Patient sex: F
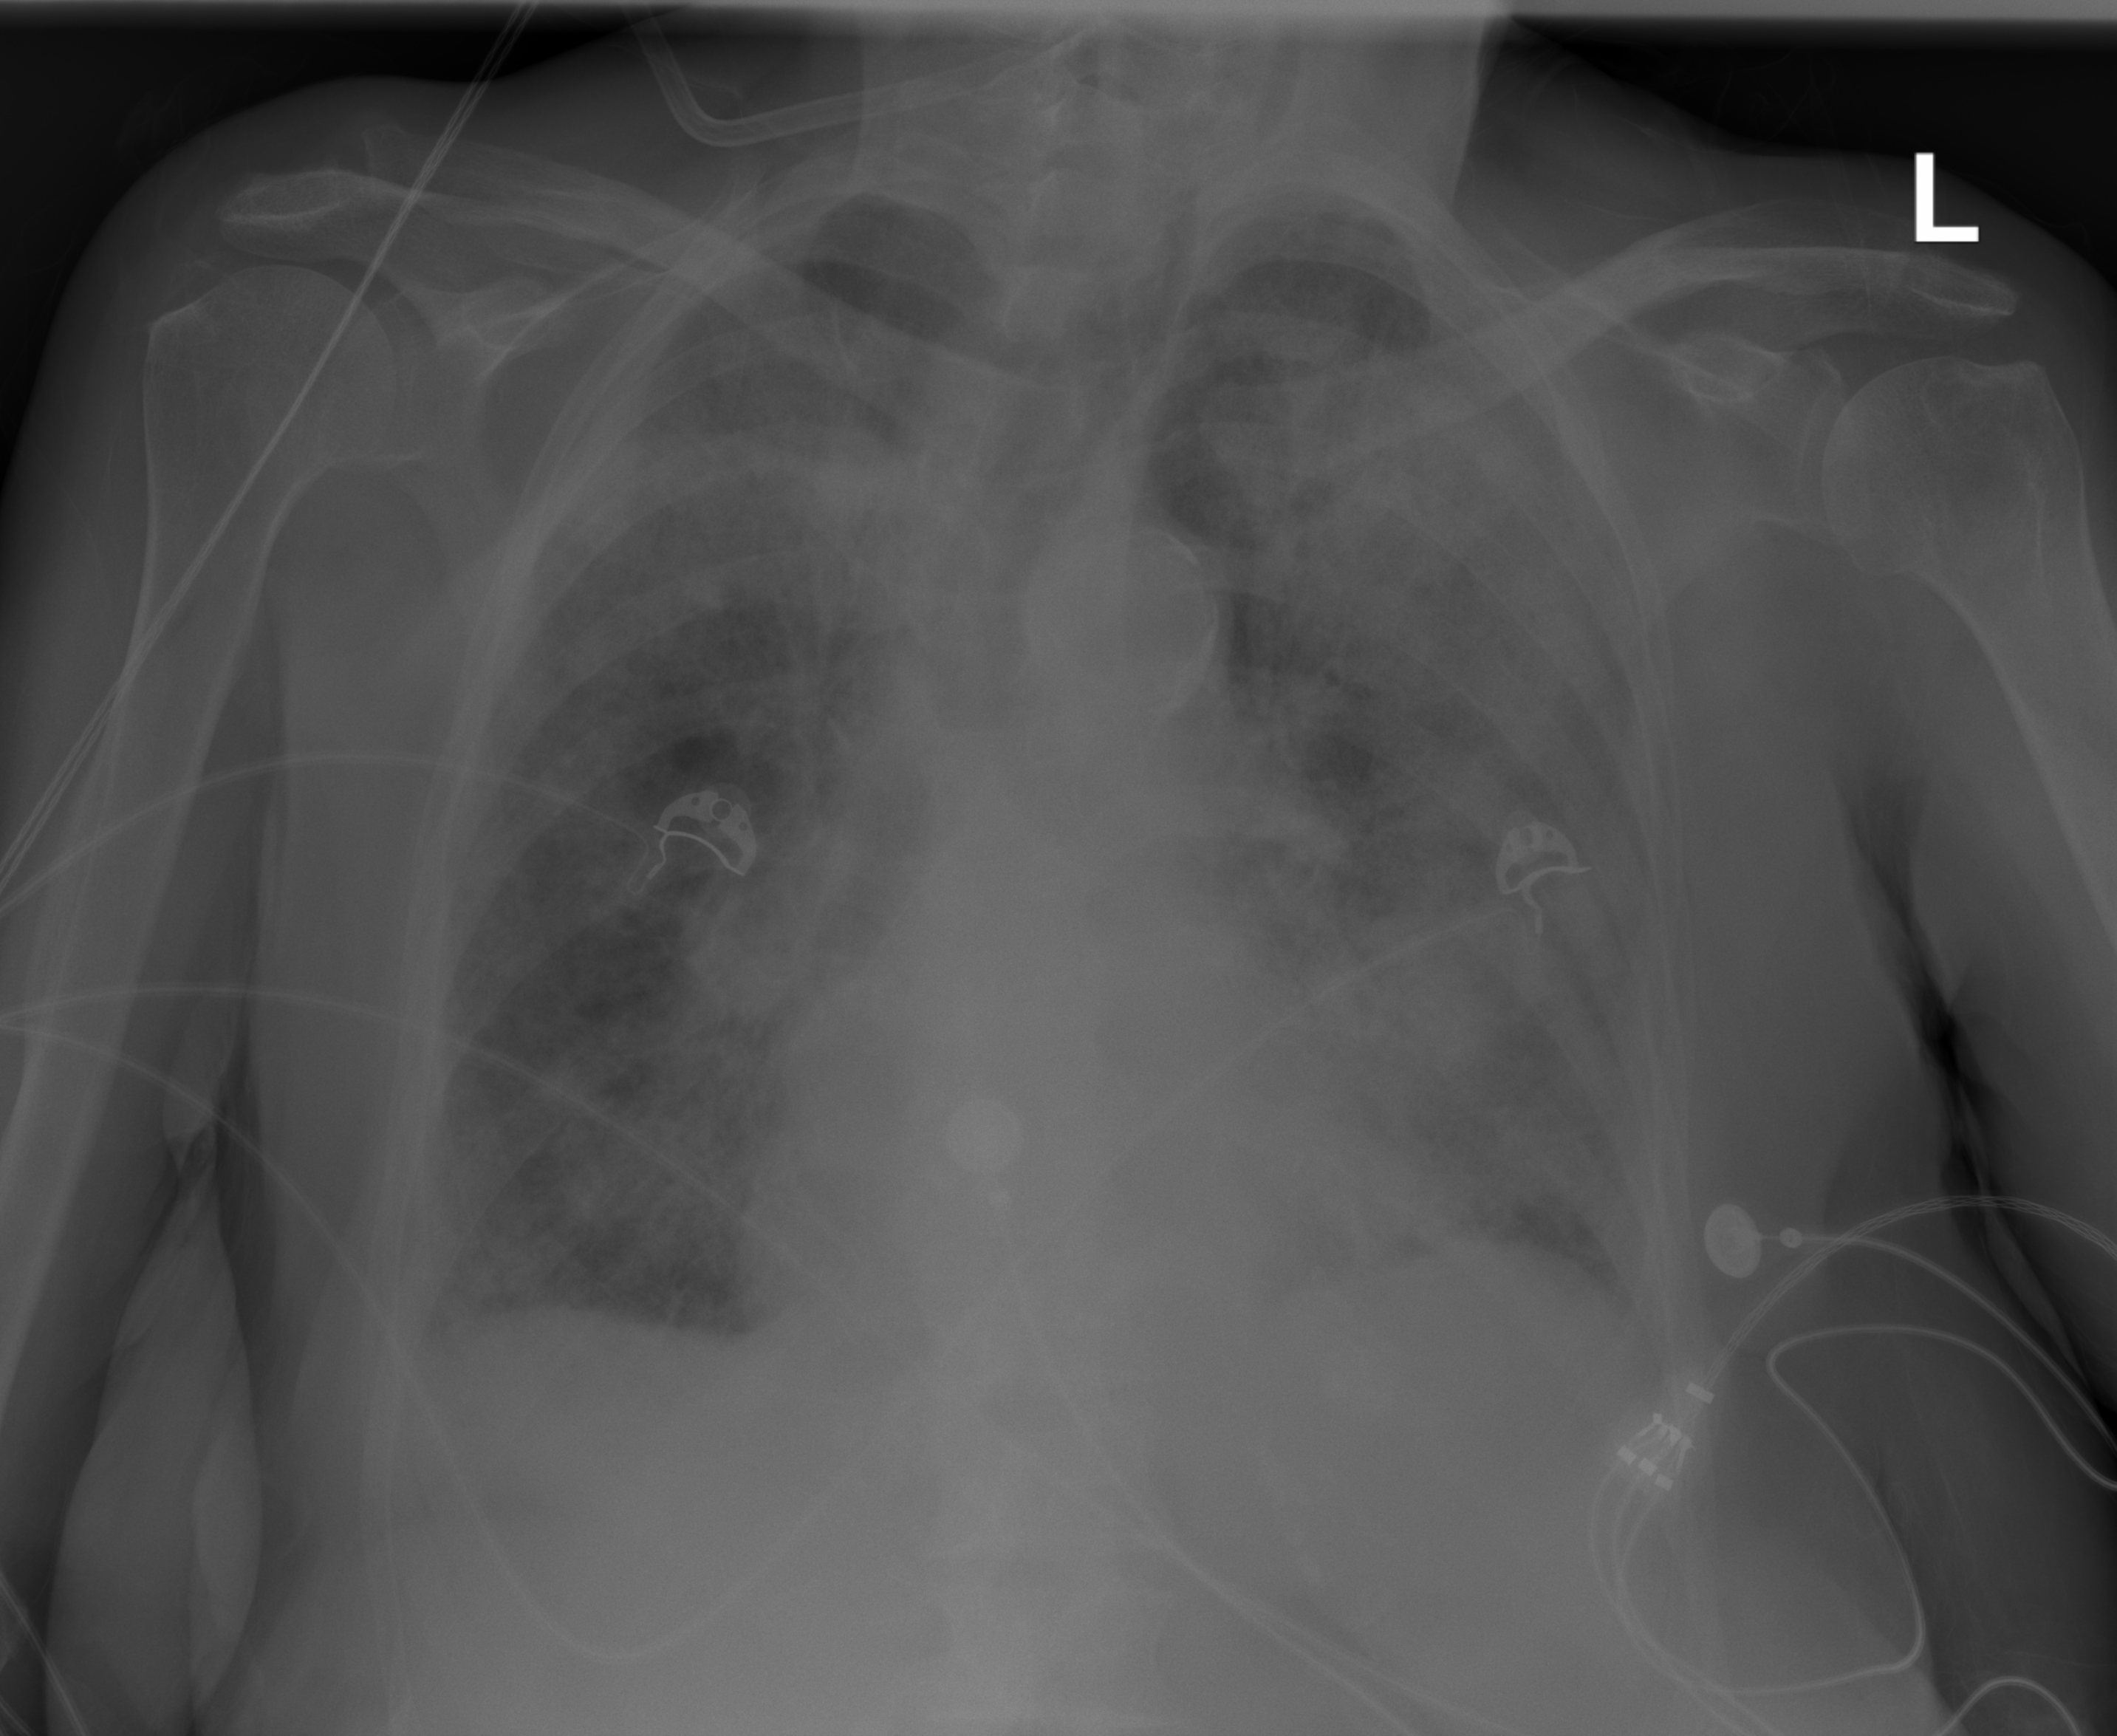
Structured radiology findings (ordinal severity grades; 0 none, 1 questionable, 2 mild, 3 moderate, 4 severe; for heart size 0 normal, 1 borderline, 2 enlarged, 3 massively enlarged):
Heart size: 0
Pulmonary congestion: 0
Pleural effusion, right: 0
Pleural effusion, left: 0
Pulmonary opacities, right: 3
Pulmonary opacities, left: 4
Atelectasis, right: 0
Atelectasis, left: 0